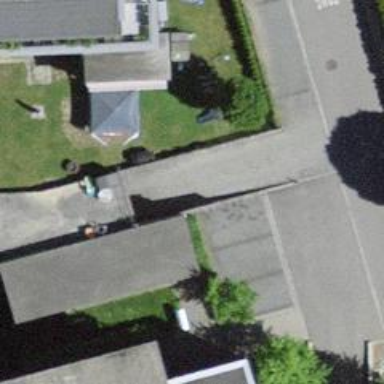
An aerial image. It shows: Parking entrance.